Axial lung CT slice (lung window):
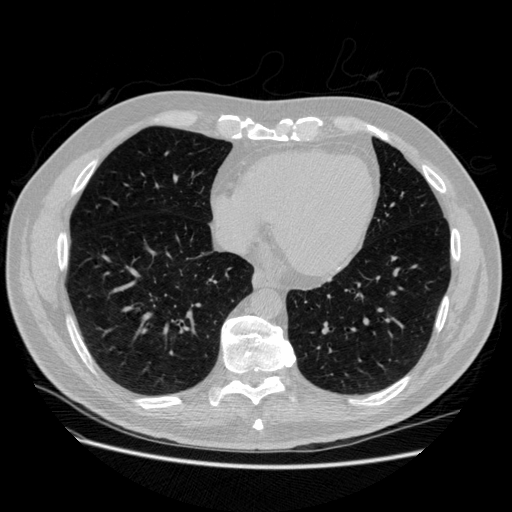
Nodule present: no